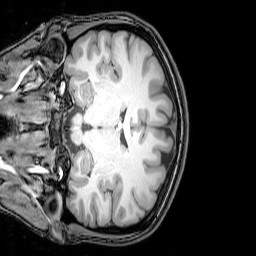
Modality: T1w
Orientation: coronal
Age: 23
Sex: female
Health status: healthy
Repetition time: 0.081 s
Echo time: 0.037 s